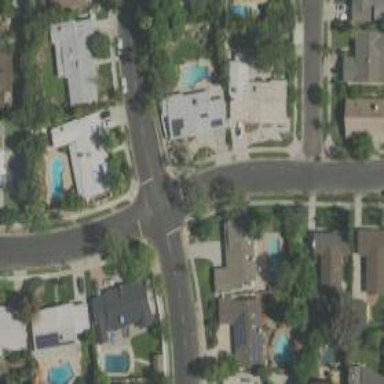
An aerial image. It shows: Residential road with separate sidewalk.